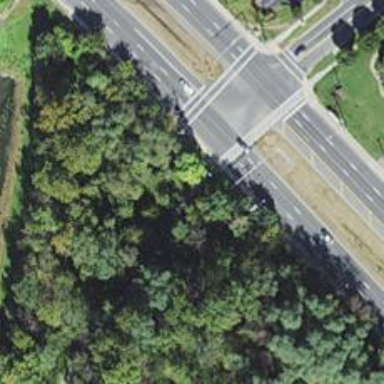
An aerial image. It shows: Asphalt path with excellent trail visibility.